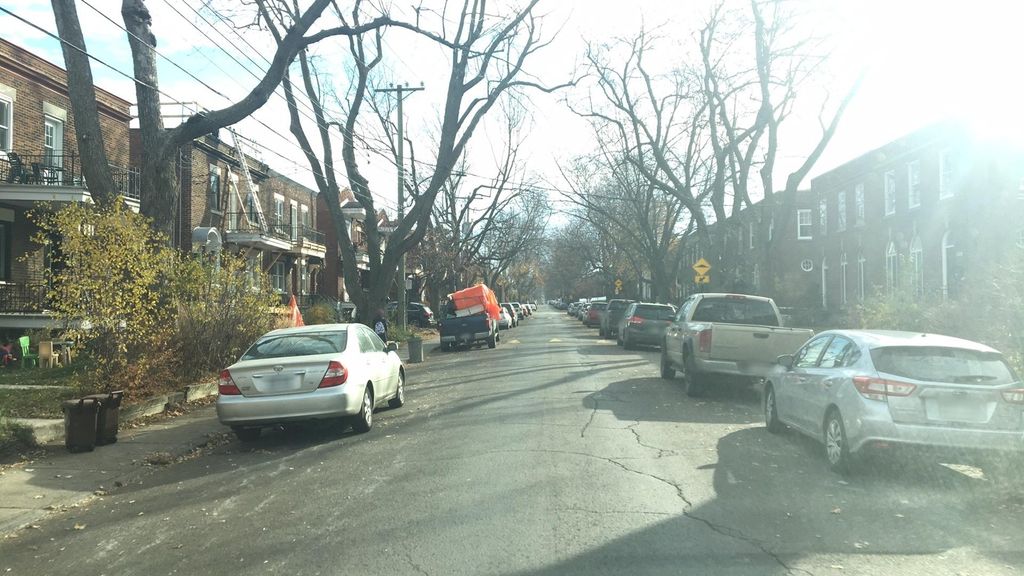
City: montreal